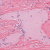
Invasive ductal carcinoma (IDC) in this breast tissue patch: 1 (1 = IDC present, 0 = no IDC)